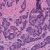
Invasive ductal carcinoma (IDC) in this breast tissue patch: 1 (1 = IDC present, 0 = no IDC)